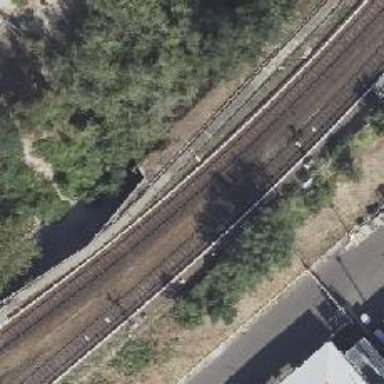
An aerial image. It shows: Light rail line with bottom electrified rails.